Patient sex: M
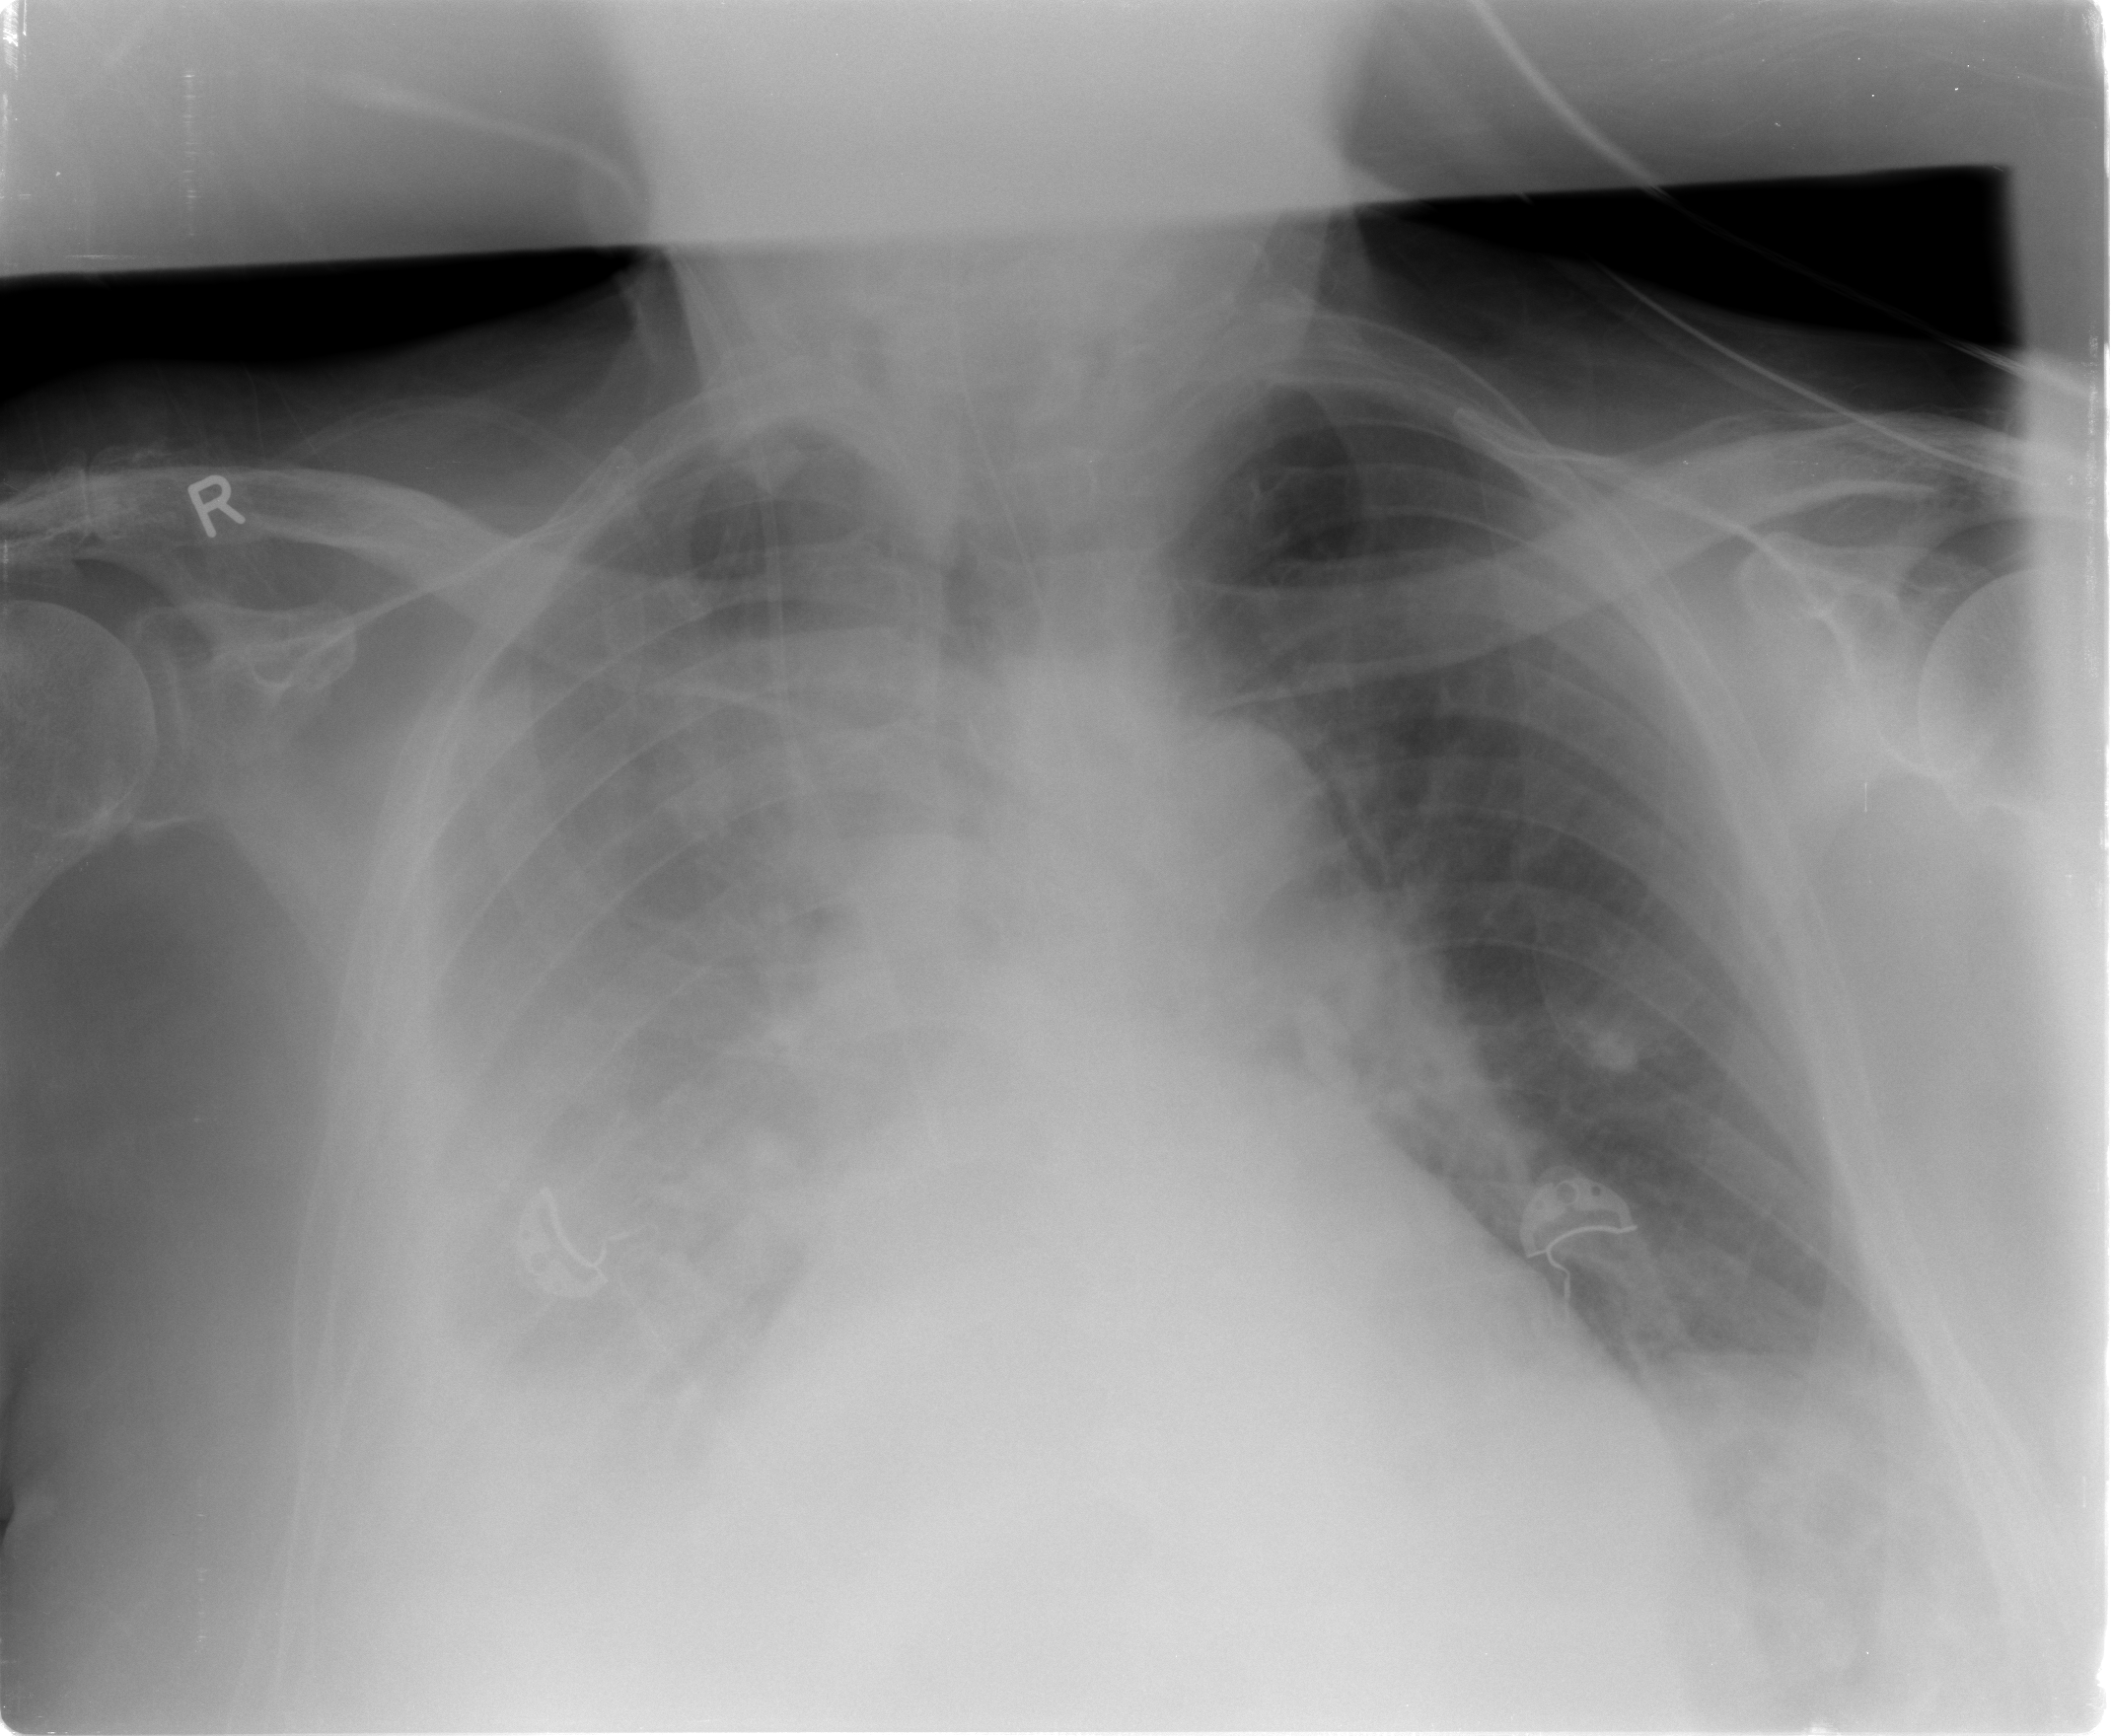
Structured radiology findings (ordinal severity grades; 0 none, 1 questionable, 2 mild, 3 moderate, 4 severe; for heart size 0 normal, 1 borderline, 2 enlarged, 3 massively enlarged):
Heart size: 2
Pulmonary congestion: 2
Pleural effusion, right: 3
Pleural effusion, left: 2
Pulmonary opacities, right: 2
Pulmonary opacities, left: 2
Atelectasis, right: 3
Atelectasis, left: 2